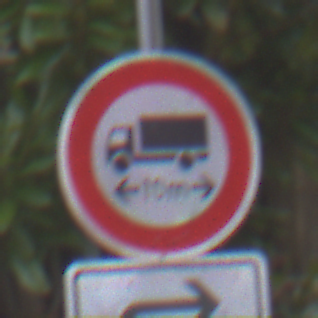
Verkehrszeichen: TatsaechlicheLaenge
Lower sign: RichtungsangabeDurchPfeile5
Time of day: Midday
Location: Outdoor (Urban)
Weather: Overcast
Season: NotSpecified
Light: Natural